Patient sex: M
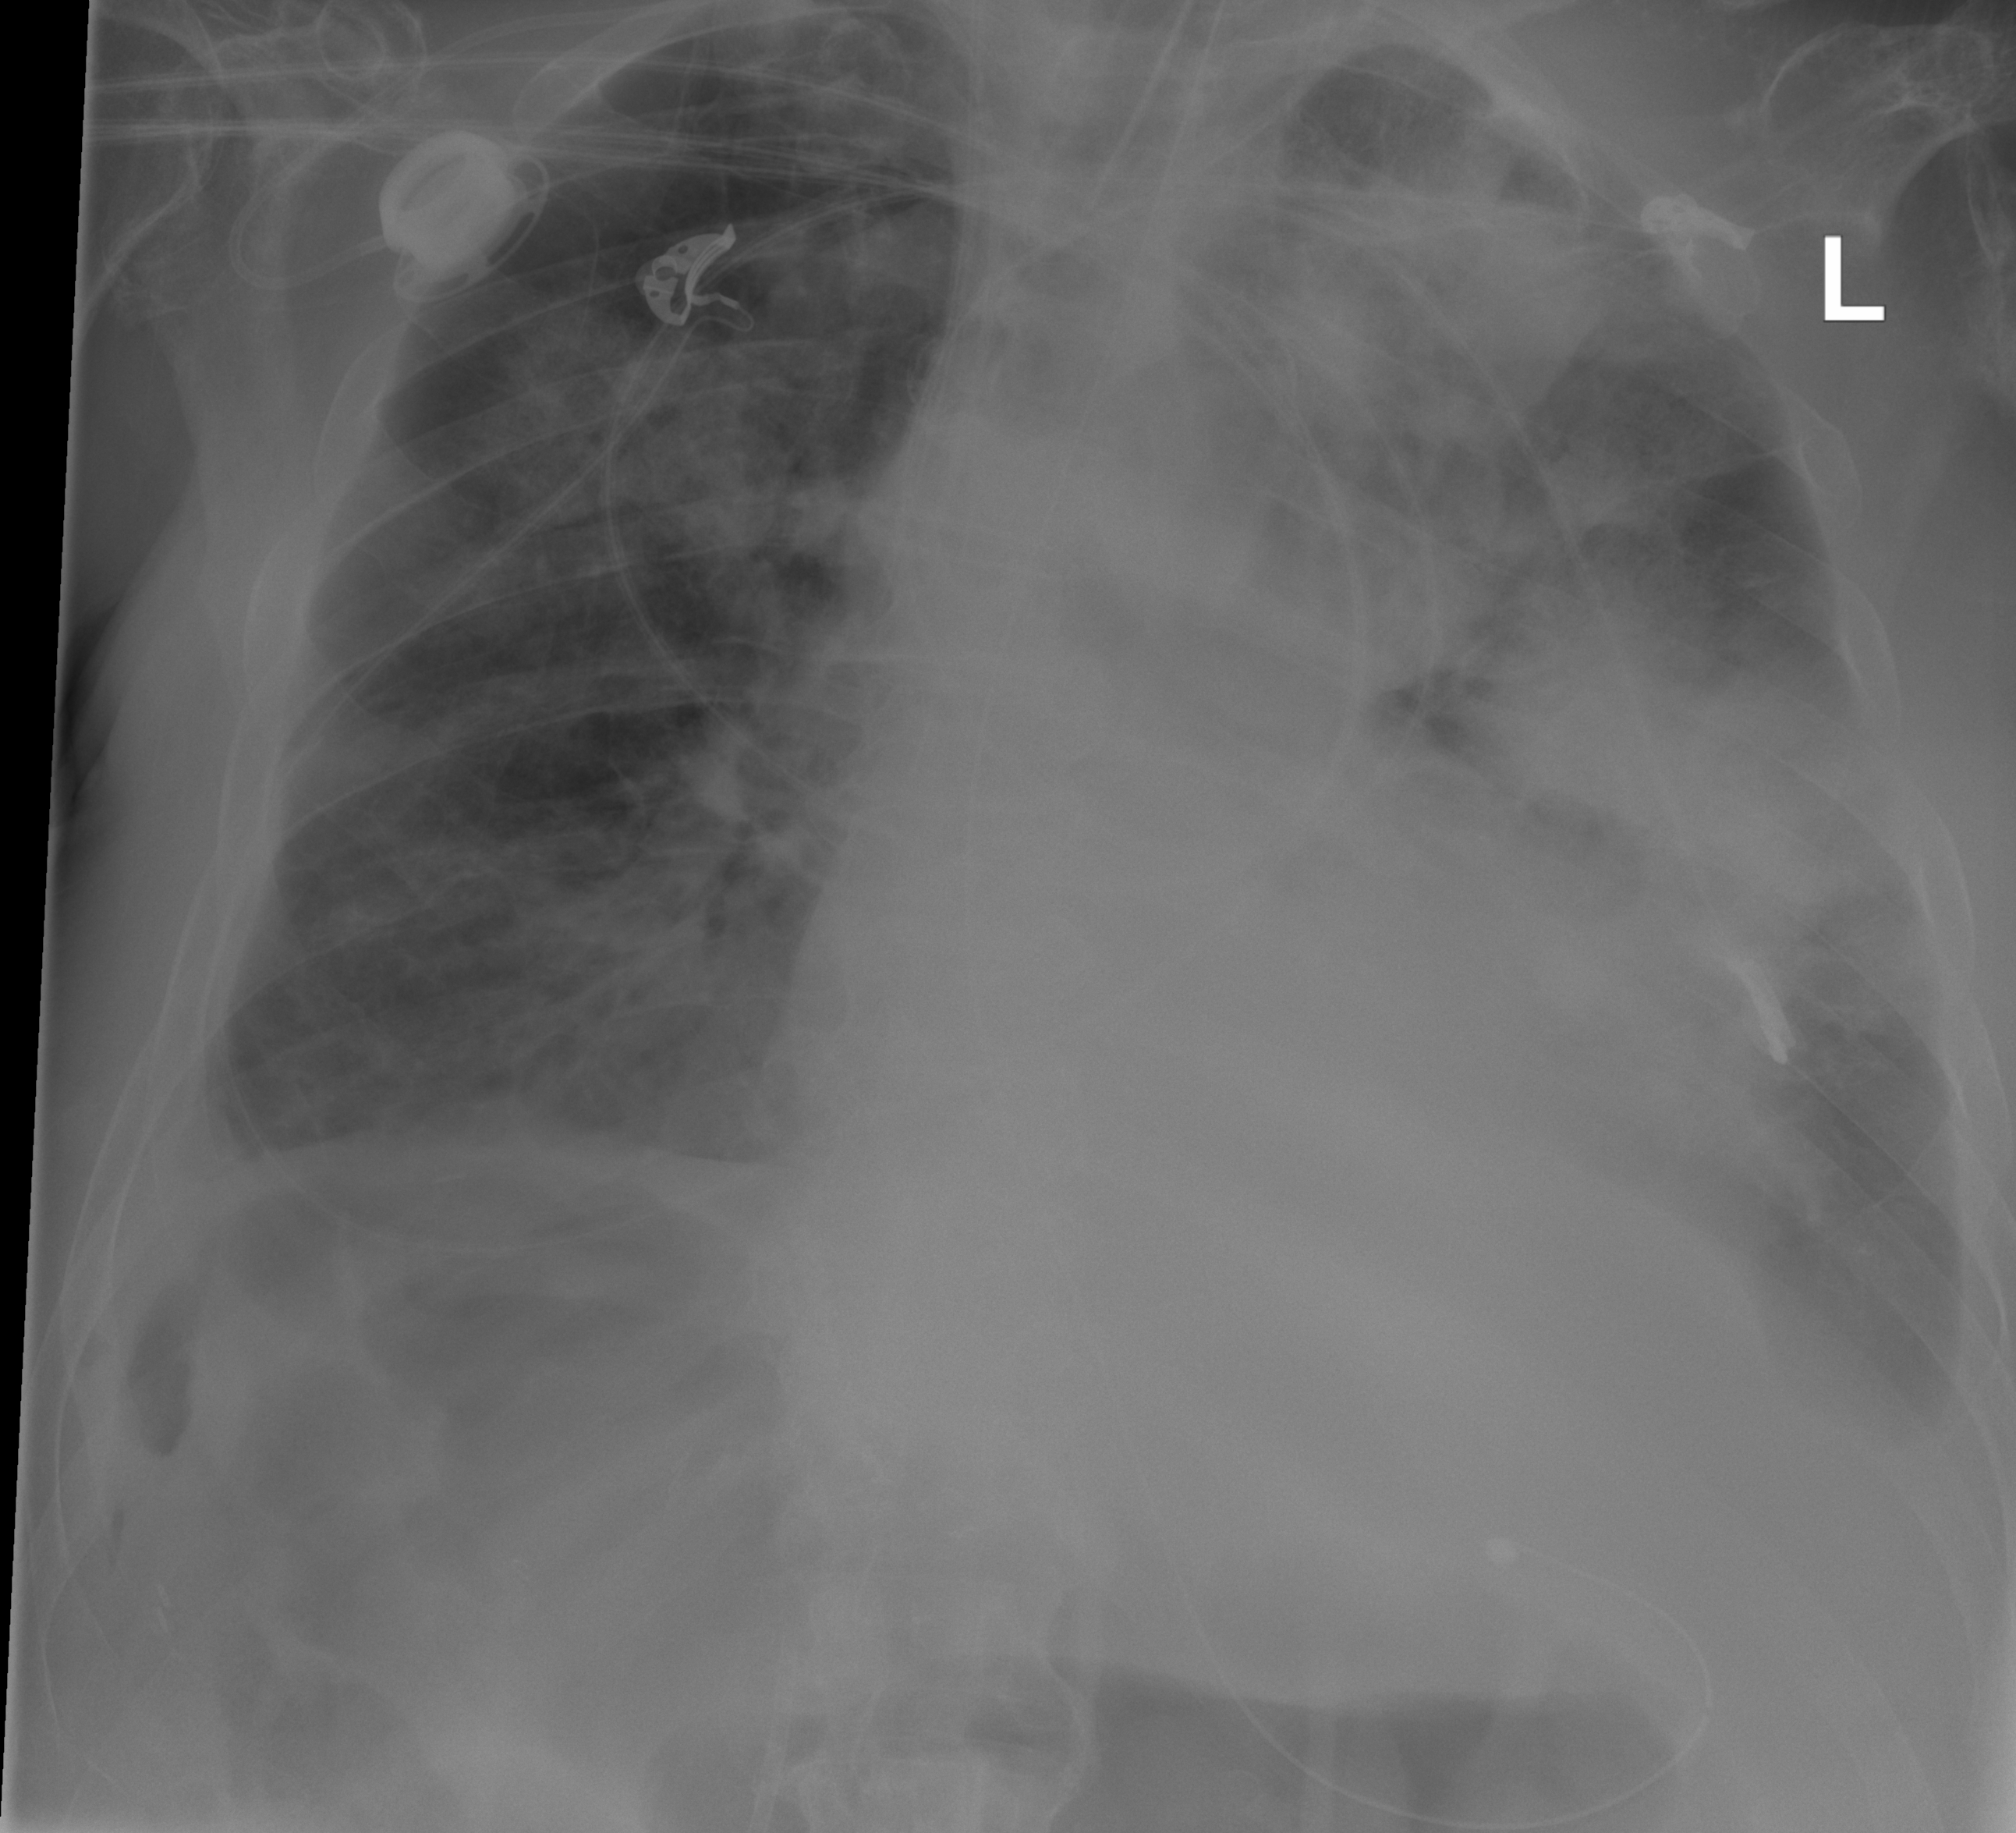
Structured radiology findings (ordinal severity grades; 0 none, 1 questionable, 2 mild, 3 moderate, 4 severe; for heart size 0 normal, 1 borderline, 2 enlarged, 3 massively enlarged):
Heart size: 0
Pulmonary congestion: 0
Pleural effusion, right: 0
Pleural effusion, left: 2
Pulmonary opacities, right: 1
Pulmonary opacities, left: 4
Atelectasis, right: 0
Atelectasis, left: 2